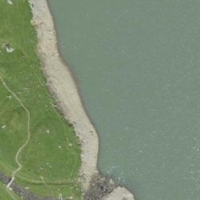
EUNIS habitat code: 14
Species observed at this site:
Aster alpinus